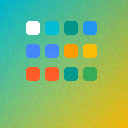
Screen state: on